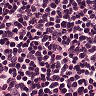
Metastatic tissue present: no